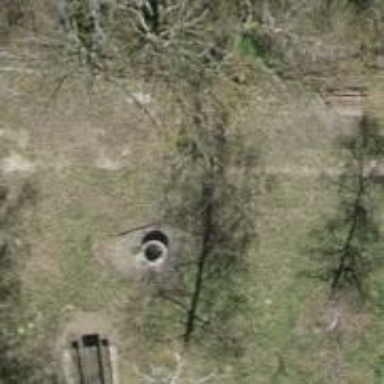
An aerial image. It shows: BBQ amenity.